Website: macys
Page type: billing-address
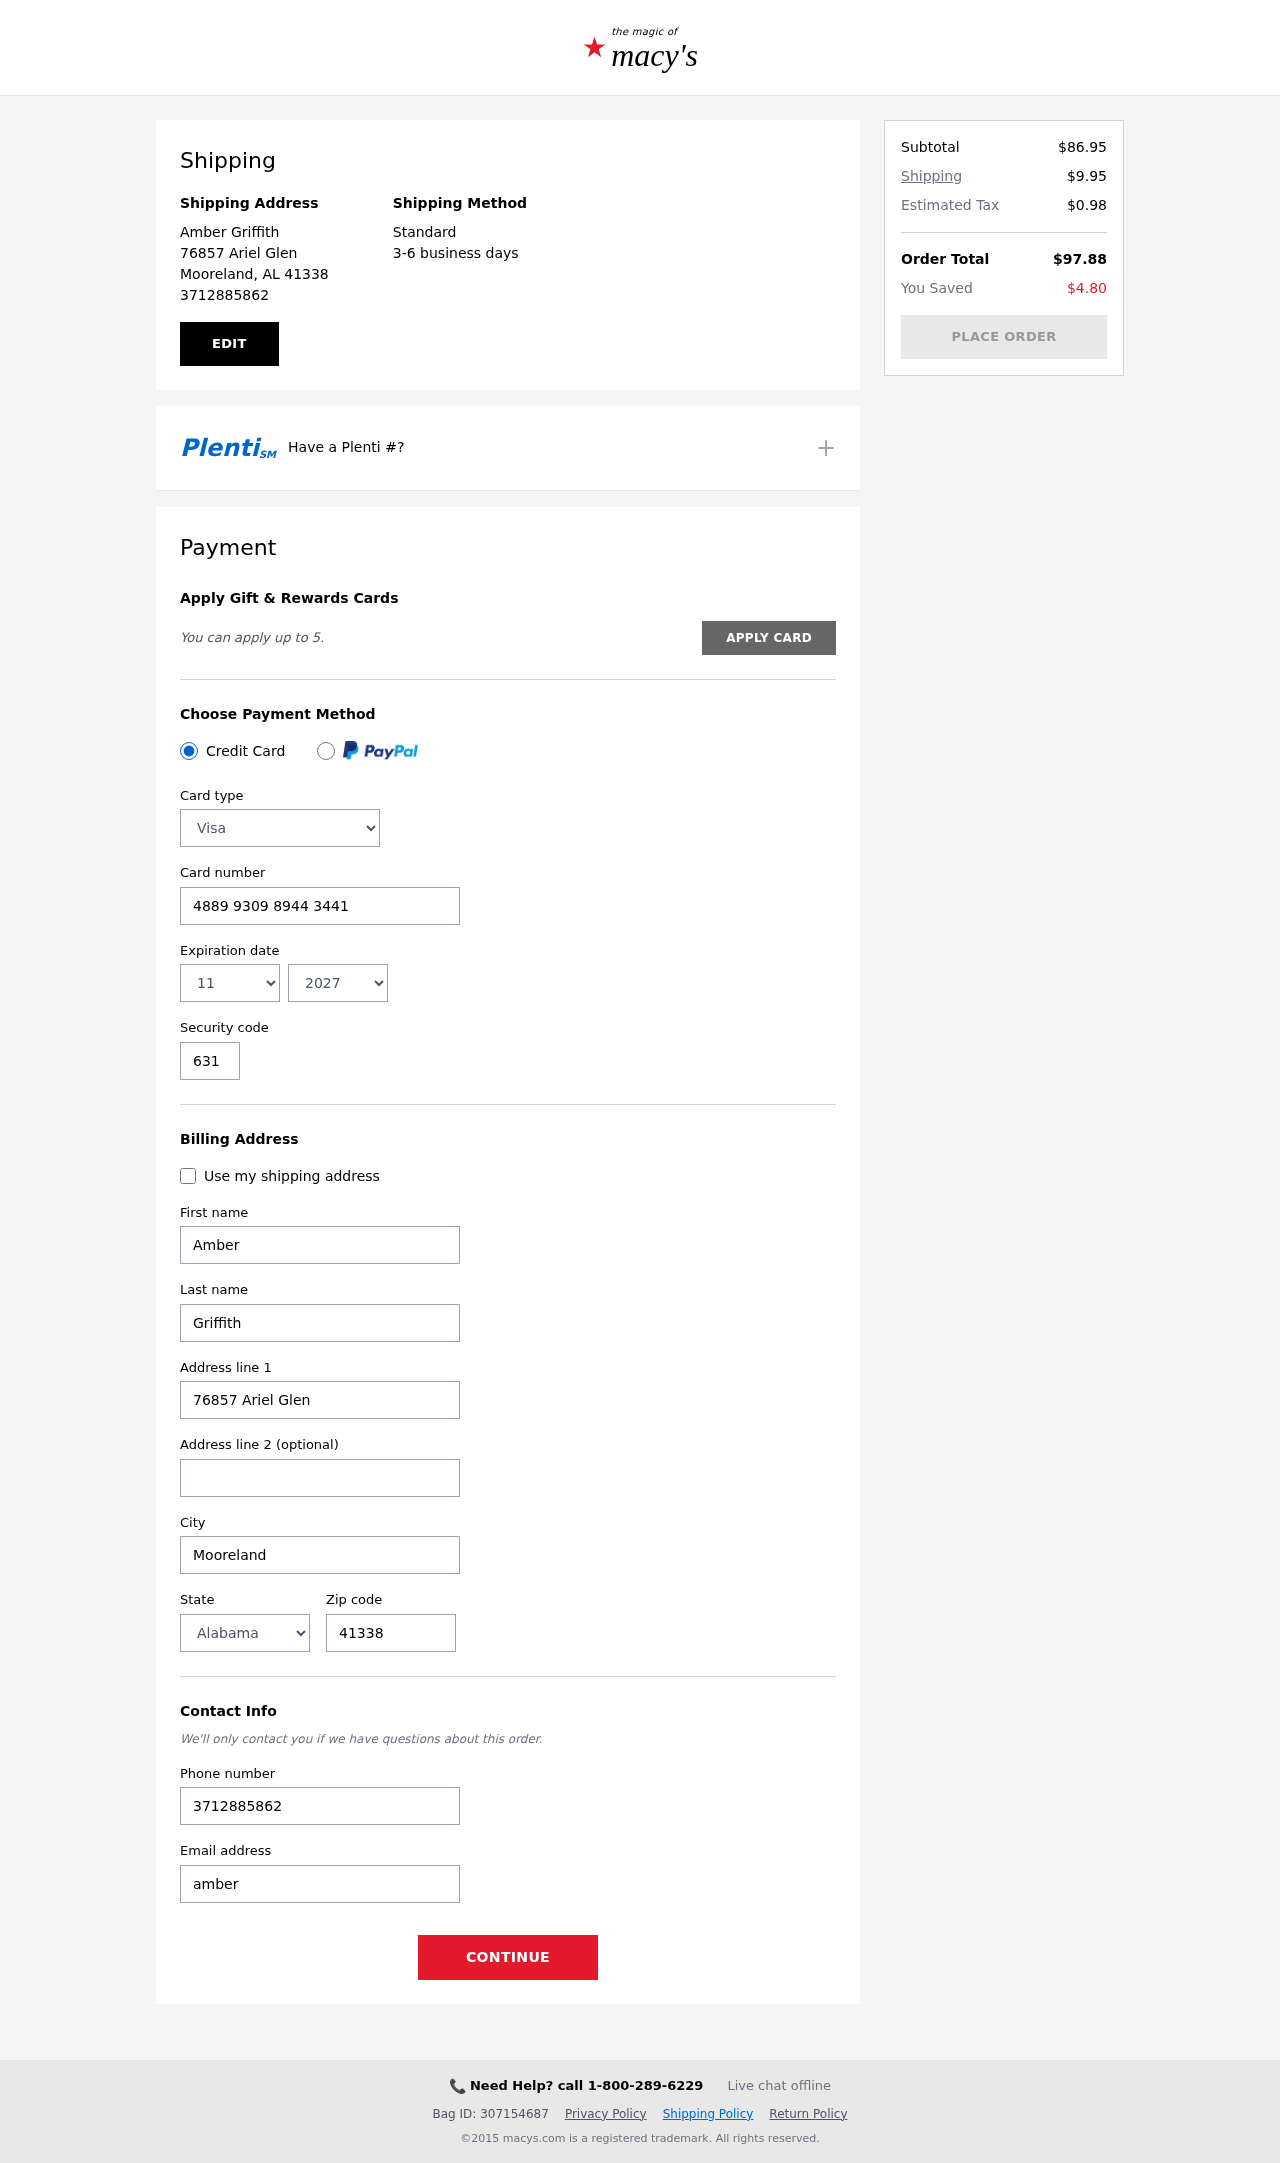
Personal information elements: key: PII_CARD_CVV
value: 631
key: PII_CARD_EXPIRY_MONTH
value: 11
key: PII_CARD_EXPIRY_YEAR
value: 27
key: PII_CARD_NUMBER
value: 4889 9309 8944 3441
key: PII_CARD_TYPE
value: Visa
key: PII_CITY
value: Mooreland
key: PII_CITY_STATE_ZIP
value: Mooreland, AL 41338
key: PII_EMAIL
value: ambergriffith@yahoo.com
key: PII_FIRSTNAME
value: Amber
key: PII_FULLNAME
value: Amber Griffith
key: PII_LASTNAME
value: Griffith
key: PII_PHONE
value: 3712885862
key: PII_POSTCODE
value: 41338
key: PII_STATE
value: Alabama
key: PII_STREET
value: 76857 Ariel Glen
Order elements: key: ORDER_SUBTOTAL
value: $86.95
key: ORDER_SHIPPING_COST
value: $9.95
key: ORDER_TAX
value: $0.98
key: ORDER_TOTAL
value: $97.88
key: ORDER_SAVINGS
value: $4.80